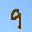
Label: 9